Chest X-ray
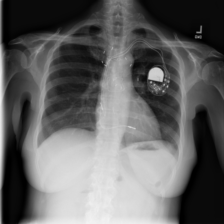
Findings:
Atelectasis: negative
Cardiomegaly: negative
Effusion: negative
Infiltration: negative
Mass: negative
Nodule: negative
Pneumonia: negative
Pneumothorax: negative
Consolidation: negative
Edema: negative
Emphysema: negative
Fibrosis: negative
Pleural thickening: negative
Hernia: negative